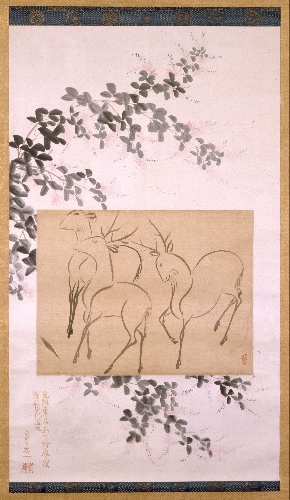
Artist: Suzuki Kiitsu|Ogata Kōrin
Artist bio: Japanese, 1796–1858|Japanese, 1658–1716
Date: early 18th century (drawing); early 19th century (painting)
Object type: Hanging scroll
Classification: Paintings
Medium: Hanging scroll; ink, color and gold pigment on paper
Culture: Japan
Period: Edo period (1615–1868)
Dimensions: Image (drawing): 11 3/8 × 15 in. (28.9 × 38.1 cm)
Image (painting): 31 × 18 3/8 in. (78.7 × 46.7 cm)
Department: Asian Art
Credit line: Purchase, Bequest of Henrie Jo Barth, 2019
Accession year: 2019
Repository: Metropolitan Museum of Art, New York, NY
Tags: Deer